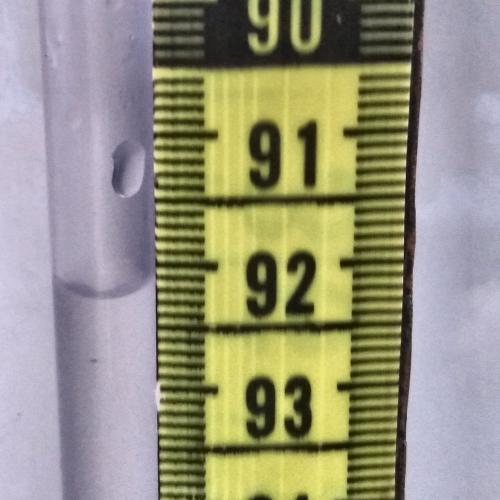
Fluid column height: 92.2 cm